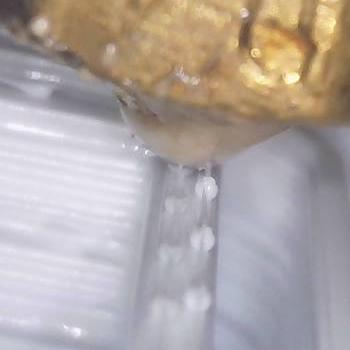
Flow rate: 35%